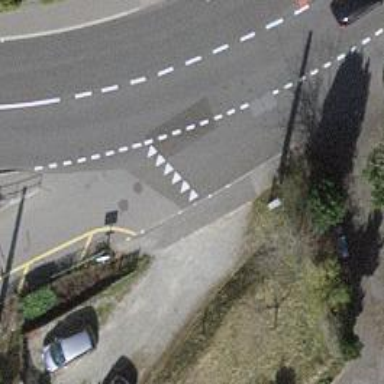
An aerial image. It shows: Unmarked road crossing.